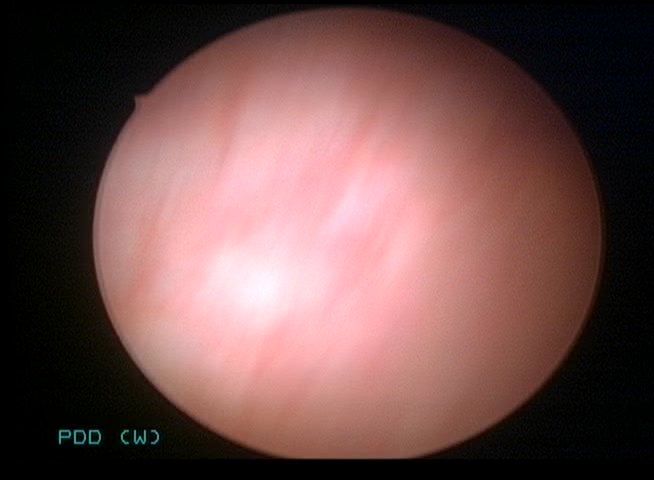
Modality: WLC
Class: Normal mucosa
Bladder cancer association: No